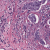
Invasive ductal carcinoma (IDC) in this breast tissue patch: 1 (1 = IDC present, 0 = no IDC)